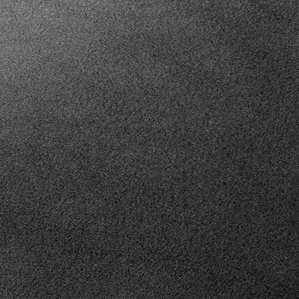
Label: frost